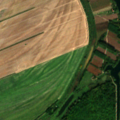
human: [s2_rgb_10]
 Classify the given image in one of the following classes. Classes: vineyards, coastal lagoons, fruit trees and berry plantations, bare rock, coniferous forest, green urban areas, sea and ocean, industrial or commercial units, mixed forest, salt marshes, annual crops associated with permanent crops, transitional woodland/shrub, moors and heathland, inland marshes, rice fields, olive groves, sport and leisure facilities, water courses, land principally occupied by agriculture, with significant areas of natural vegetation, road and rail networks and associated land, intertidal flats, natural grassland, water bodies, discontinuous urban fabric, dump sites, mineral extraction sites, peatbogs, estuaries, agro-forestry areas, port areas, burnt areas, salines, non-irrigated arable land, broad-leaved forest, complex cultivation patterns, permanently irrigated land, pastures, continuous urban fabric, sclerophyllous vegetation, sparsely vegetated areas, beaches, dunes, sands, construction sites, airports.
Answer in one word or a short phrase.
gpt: non-irrigated arable land, broad-leaved forest, water courses